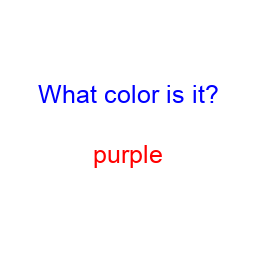
Color: red
Color name shown: purple
Background color: white
Question text color: blue